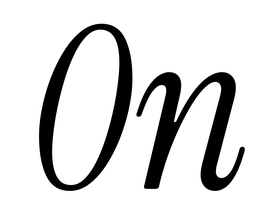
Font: InstrumentSerif-Italic